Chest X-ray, AP view. Patient: 81 years old, sex F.
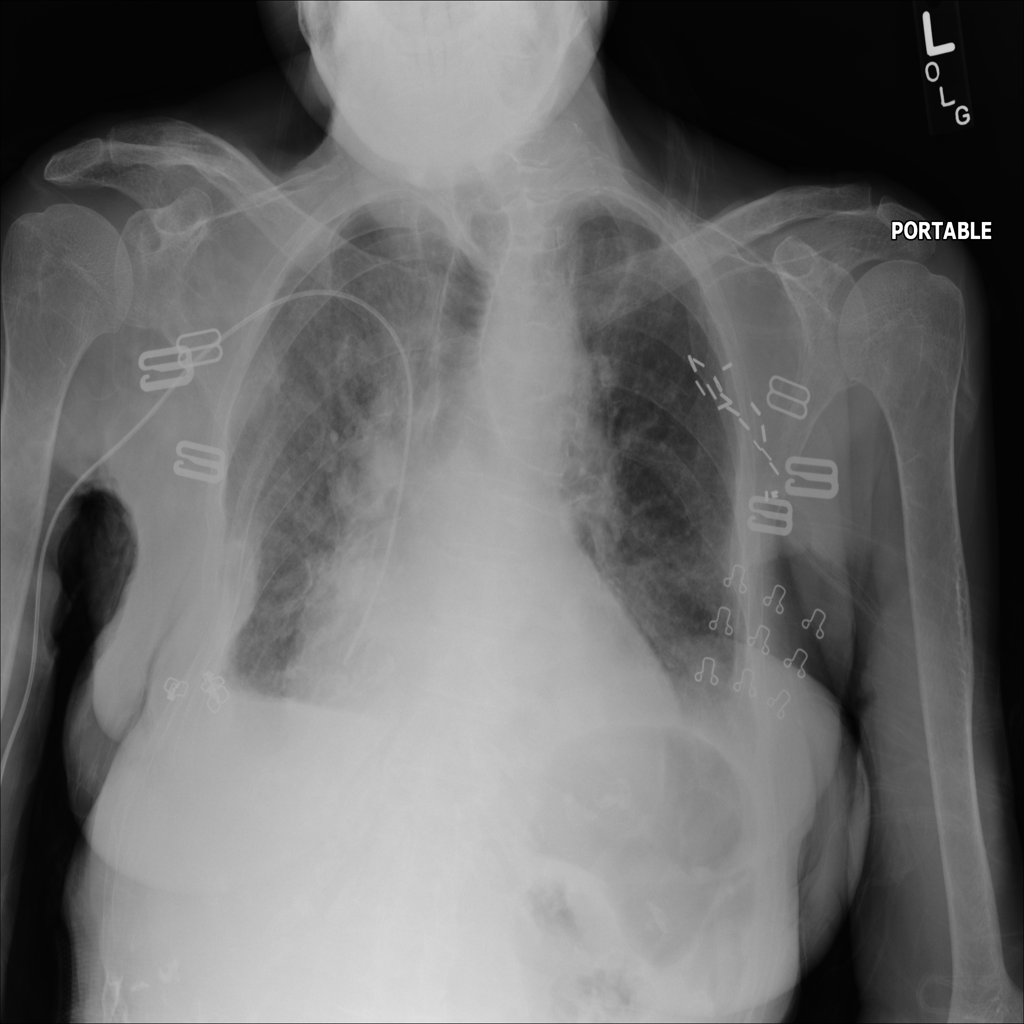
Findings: Effusion